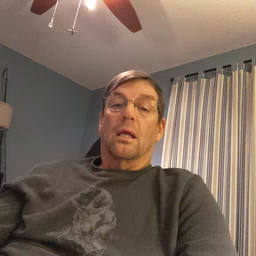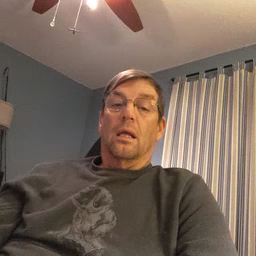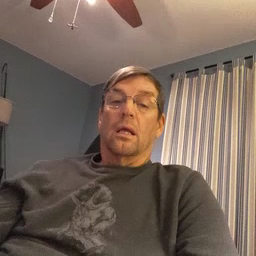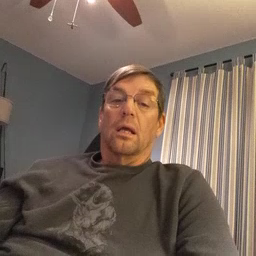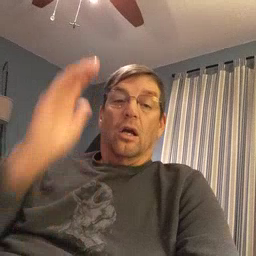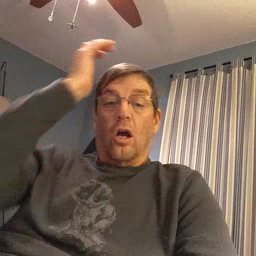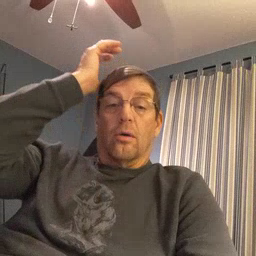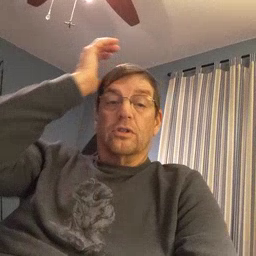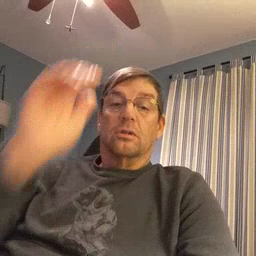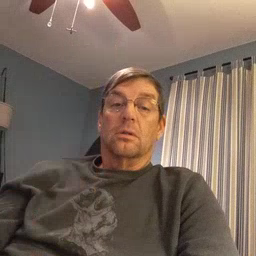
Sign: garbage